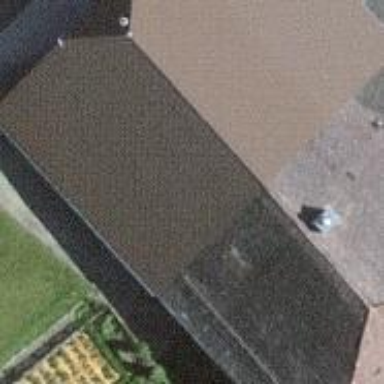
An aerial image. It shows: Farm building.